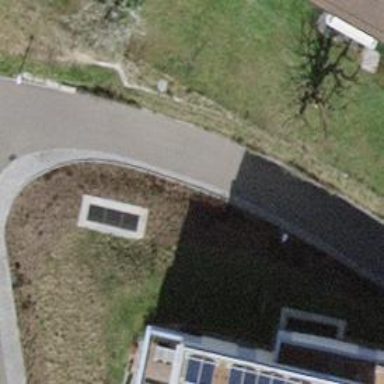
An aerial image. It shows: Asphalt footway.